Question: Is there any way to achieve something like office undo drop down (image bellow) ?
I mean, i want to highlight previous item when user mouse over item other than first ?
I tried some control from FluentRibbon but so far without luck..

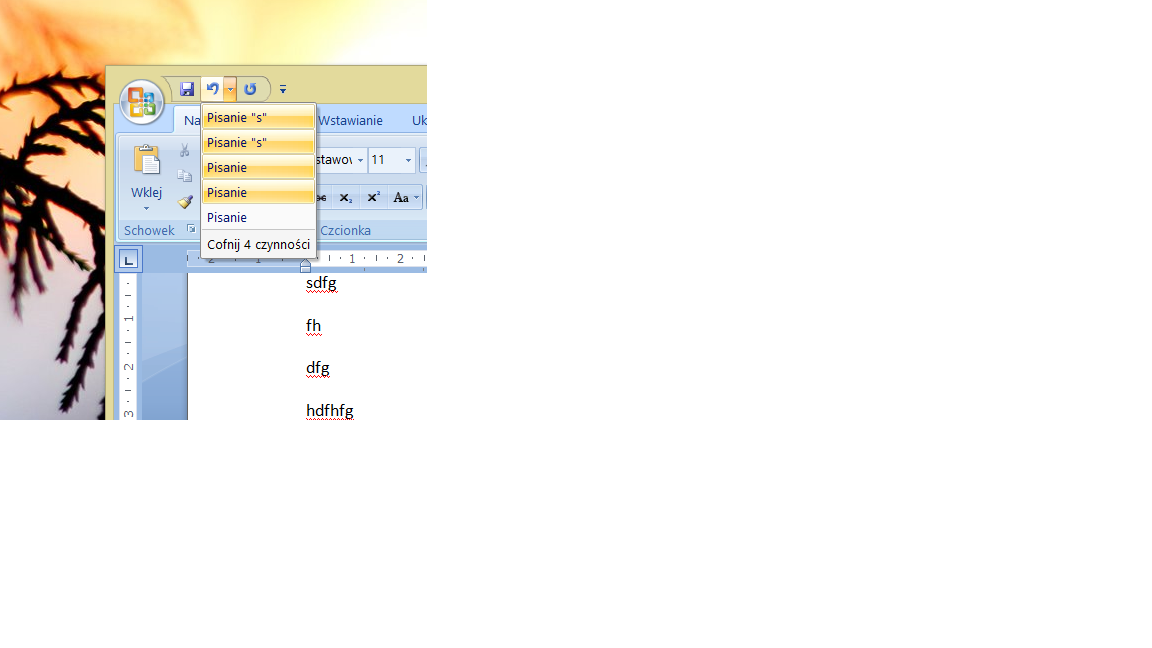
Answer: In most cases designing a control like this is done in Blend. However, if you don't know how to use Blend, you can still achieve the similar results with just XAML and the code-behind, but you have to do more work.
We start by creating a class called 'CustomListBoxItem' which inherits from 'ListBoxItem'. Then, we define a dependency property, which is used for highlighting items in the listbox:
'''
public class CustomListBoxItem : ListBoxItem
{
public static readonly DependencyProperty IsVirtuallySelectedProperty =
DependencyProperty.Register("IsVirtuallySelected", typeof(bool),
typeof(CustomListBoxItem),
new PropertyMetadata(false));
public CustomListBoxItem() : base()
{ }
public bool IsVirtuallySelected
{
get { return (bool)GetValue(IsVirtuallySelectedProperty); }
set { SetValue(IsVirtuallySelectedProperty, value); }
}
}
'''
Then we add a listbox and define a style for it in XAML:
'''
<ListBox Name="listBox" MouseMove="listBox_MouseMove" SelectionChanged="listBox_SelectionChanged">
<ListBox.ItemContainerStyle>
<Style TargetType="{x:Type local:CustomListBoxItem}">
<Style.Triggers>
<Trigger Property="IsVirtuallySelected" Value="true">
<Setter Property="Background" Value="SkyBlue"/>
</Trigger>
<Trigger Property="IsVirtuallySelected" Value="false">
<Setter Property="Background" Value="White"/>
</Trigger>
</Style.Triggers>
</Style>
</ListBox.ItemContainerStyle>
</ListBox>
'''
where 'local' is the namespace in which 'CustomListBoxItem' is defined. This is all we need for the XAML part, the real magic happens in the code behind.
The 'listBox_MouseMove' event handler looks like this:
'''
private void listBox_MouseMove(object sender, MouseEventArgs e)
{
bool itemFound = false;
for (int i = 0; i < listBox.Items.Count; i++)
{
var currentItem = listBox.ItemContainerGenerator.ContainerFromIndex(i) as CustomListBoxItem;
if (currentItem == null)
continue;
// Check whether the cursor is on an item or not.
if (IsMouseOverItem(currentItem, e.GetPosition((IInputElement)currentItem)))
{
// Unselect all items before selecting the new group
listBox.Items.Cast<CustomListBoxItem>().ToList().ForEach(x => x.IsVirtuallySelected = false);
// Select the current item and the ones above it
for (int j = 0; j <= listBox.Items.IndexOf(currentItem); j++)
{
((CustomListBoxItem)listBox.Items[j]).IsVirtuallySelected = true;
}
itemFound = true;
break;
}
}
// If the item wasn't found for the mouse point, it means the pointer is not over any item, so unselect all.
if (!itemFound)
{
listBox.Items.Cast<CustomListBoxItem>().ToList().ForEach(x => x.IsVirtuallySelected = false);
}
}
'''
And the 'IsMouseOverItem' helper method, which is used to determine if the cursor is on an item, is defined like this:
'''
private bool IsMouseOverItem(Visual item, Point mouseOverPoint)
{
Rect currentDescendantBounds = VisualTreeHelper.GetDescendantBounds(item);
return currentDescendantBounds.Contains(mouseOverPoint);
}
'''
And finally the 'listBox_SelectedChanged' event handler which acts as the click handler for the ListBox:
'''
private void listBox_SelectionChanged(object sender, SelectionChangedEventArgs e)
{
// Get all the virtually selected items
List<CustomListBoxItem> selectedItems =
listBox.Items.Cast<CustomListBoxItem>().Where(x => x.IsVirtuallySelected).ToList();
if (selectedItems == null || !selectedItems.Any())
return;
// Do something with the selected items
DoCoolStuffWithSelectedItems();
// Unselsect all.
listBox.Items.Cast<CustomListBoxItem>().ToList().ForEach(x => x.IsVirtuallySelected = false);
listBox.UnselectAll();
}
'''
And boom, we're done. We can now add some items to the ListBox in the class constructor:
'''
public MainWindow()
{
InitializeComponent();
listBox.Items.Add(new CustomListBoxItem { Content = "hello world!" });
listBox.Items.Add(new CustomListBoxItem { Content = "wpf is cool" });
listBox.Items.Add(new CustomListBoxItem { Content = "today is tuesday..." });
listBox.Items.Add(new CustomListBoxItem { Content = "I like coffee" });
}
'''
Note that I used a random color as the highlight color in XAML. Feel free to change it and give it a try.